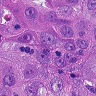
Metastatic tissue present: yes